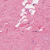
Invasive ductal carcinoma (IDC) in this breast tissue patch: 0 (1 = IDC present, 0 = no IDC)